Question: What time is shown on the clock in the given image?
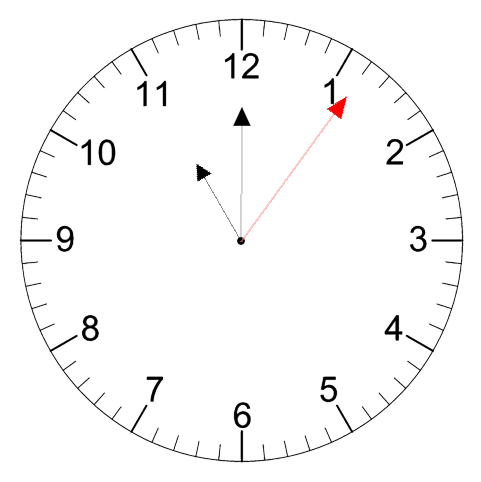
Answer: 11:00:06